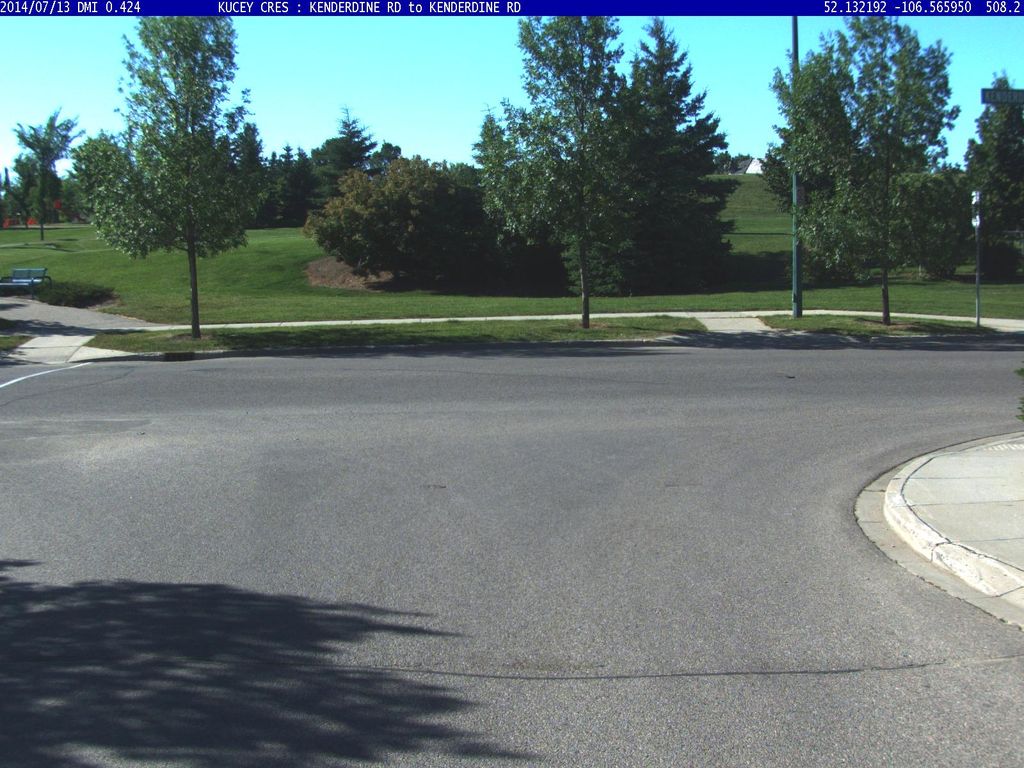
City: saskatoon